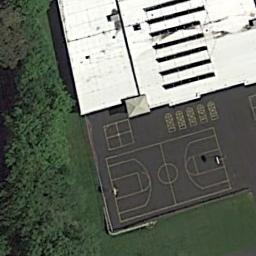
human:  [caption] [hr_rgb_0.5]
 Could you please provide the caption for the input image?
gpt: There is a basketball court next to a white building covered with trees .

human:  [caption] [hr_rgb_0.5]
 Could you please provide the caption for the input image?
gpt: Next to the white building is a gray basketball court .

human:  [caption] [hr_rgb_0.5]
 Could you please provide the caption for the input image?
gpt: The basketball court is on special sport area, With a huge building and some trees nearby .

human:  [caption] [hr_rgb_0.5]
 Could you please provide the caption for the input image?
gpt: A basketball court on the lawn with some trees and a white building beside .

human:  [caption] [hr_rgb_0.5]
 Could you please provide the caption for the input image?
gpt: The irregular building is next to the basketball court .